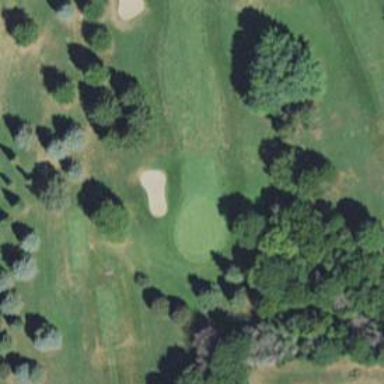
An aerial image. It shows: Golf hole.